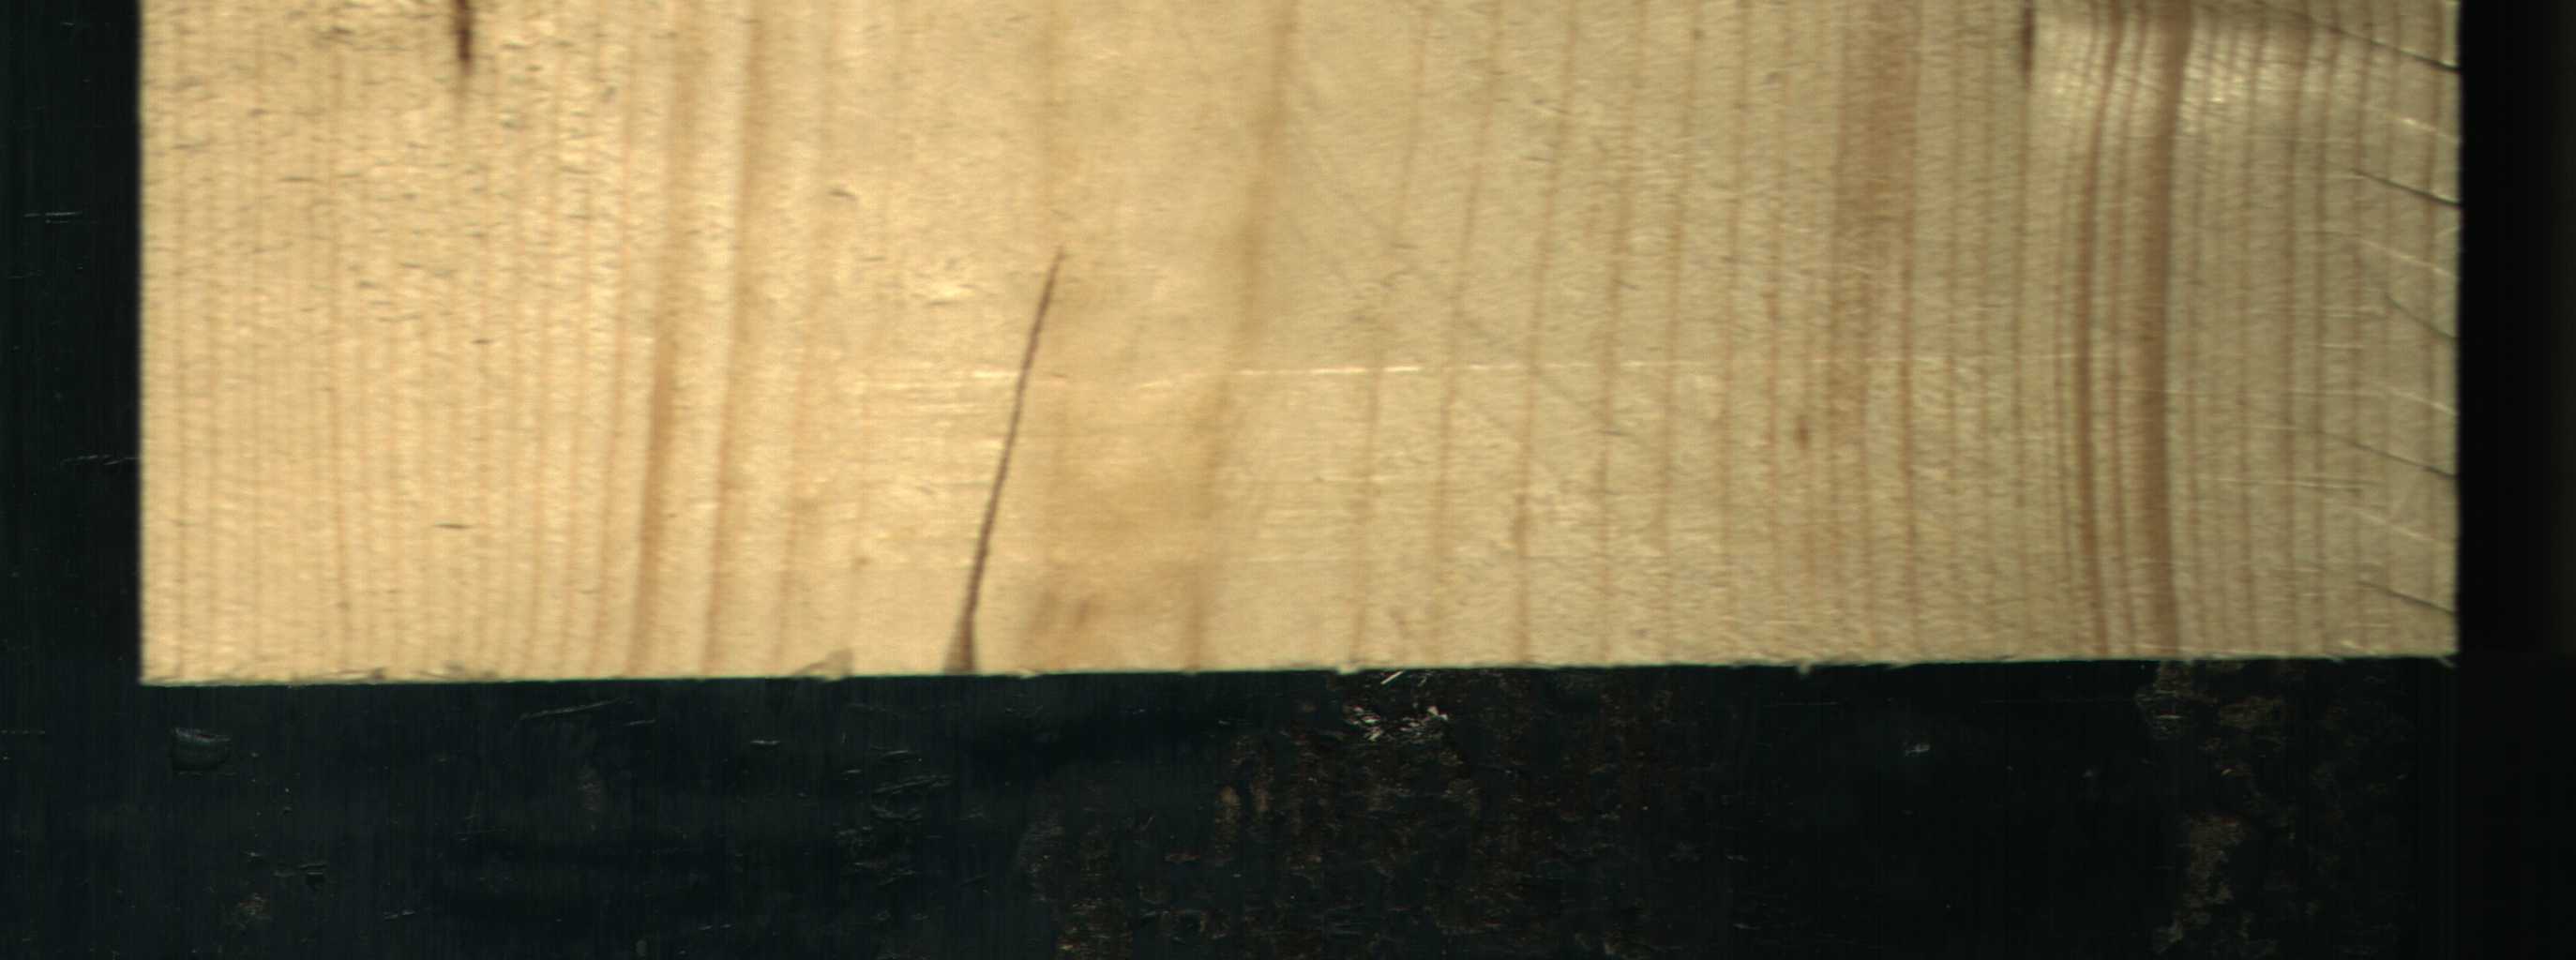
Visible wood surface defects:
resin
Crack